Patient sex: M
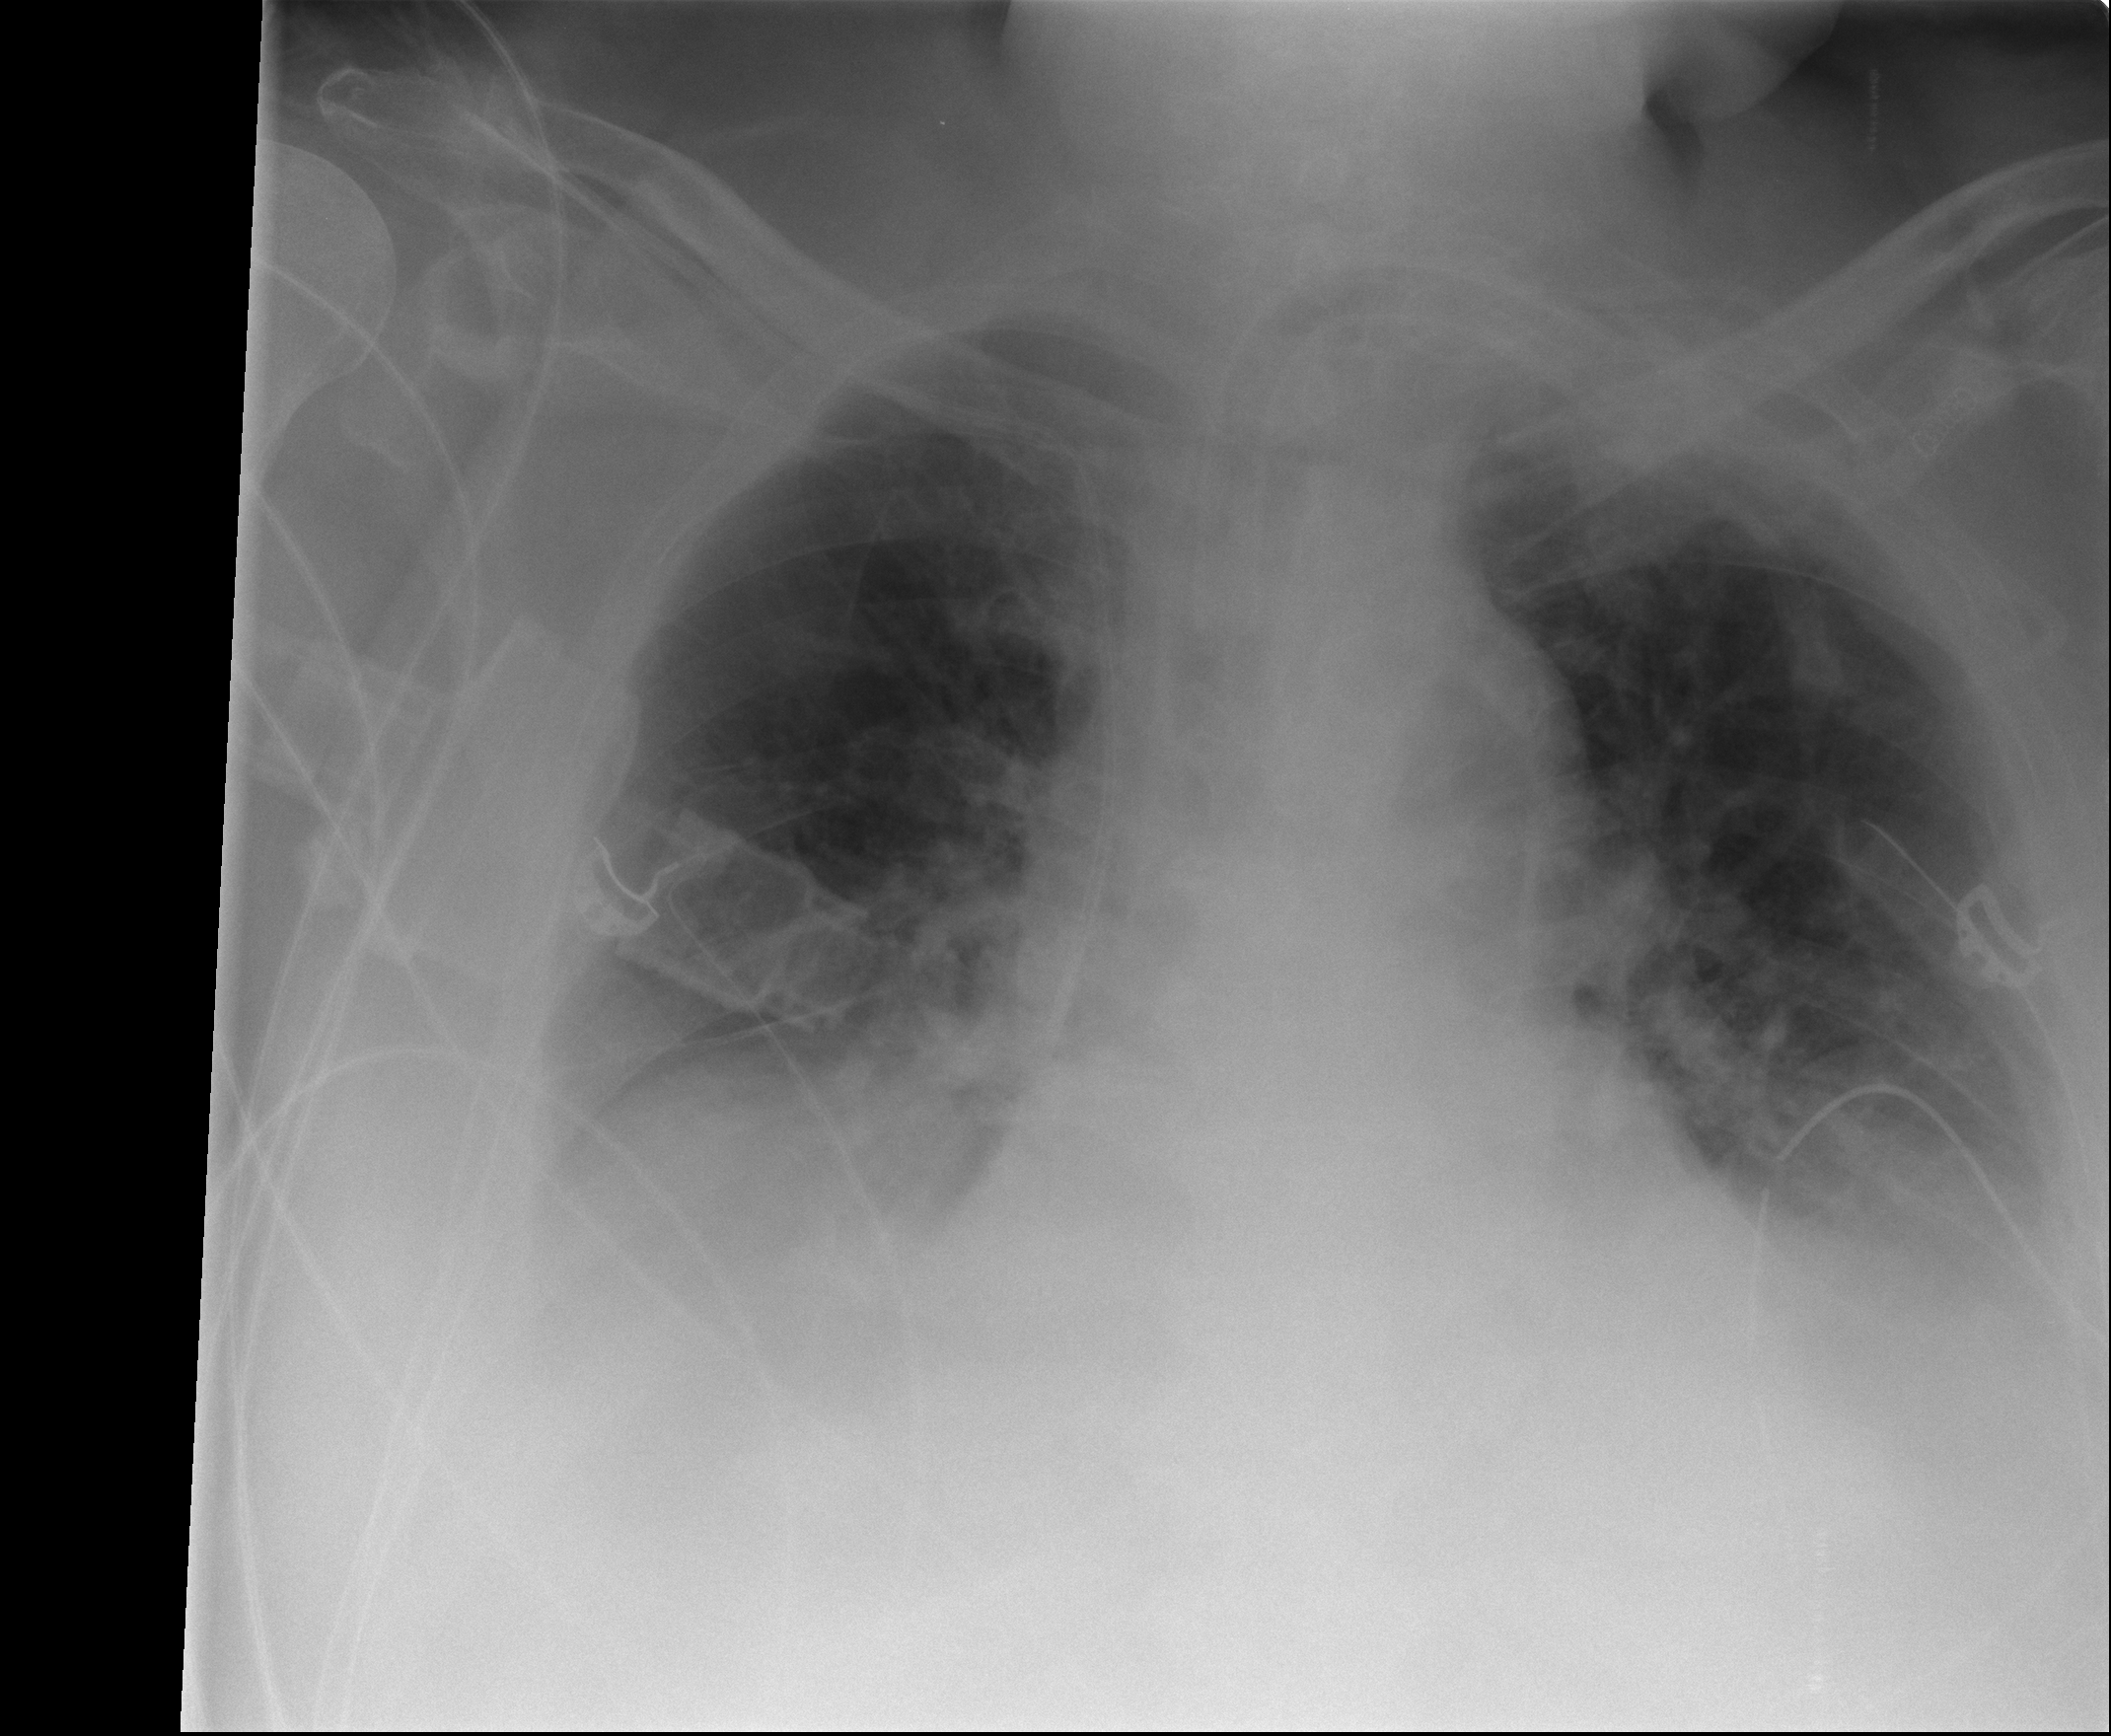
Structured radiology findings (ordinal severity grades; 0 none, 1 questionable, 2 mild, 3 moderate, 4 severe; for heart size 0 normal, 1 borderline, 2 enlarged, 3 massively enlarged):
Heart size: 0
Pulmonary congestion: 2
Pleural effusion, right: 2
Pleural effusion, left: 2
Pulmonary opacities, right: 0
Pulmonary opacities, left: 0
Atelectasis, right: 2
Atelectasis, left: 2